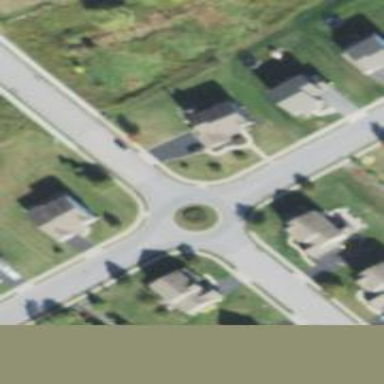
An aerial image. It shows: Neighborhood.